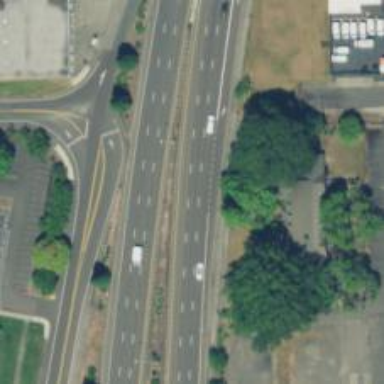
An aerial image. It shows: Asphalt trunk highway classified as expressway.